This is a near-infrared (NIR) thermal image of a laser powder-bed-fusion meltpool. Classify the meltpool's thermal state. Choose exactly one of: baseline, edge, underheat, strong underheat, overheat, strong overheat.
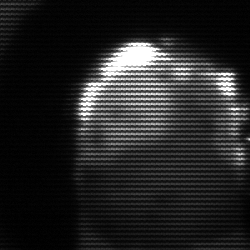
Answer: baseline